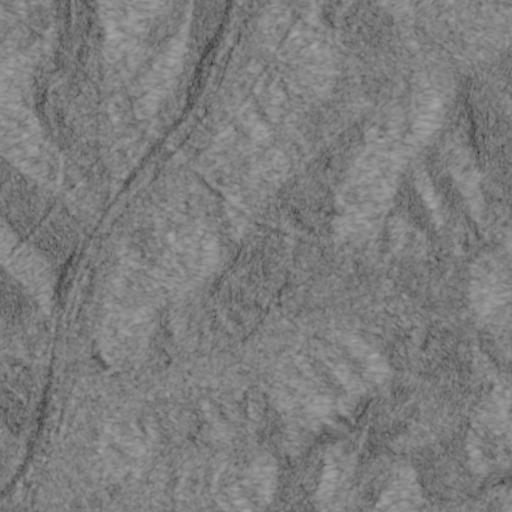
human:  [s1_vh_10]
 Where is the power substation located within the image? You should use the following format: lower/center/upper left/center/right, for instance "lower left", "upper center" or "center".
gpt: The power substation is located in the upper center of the image.
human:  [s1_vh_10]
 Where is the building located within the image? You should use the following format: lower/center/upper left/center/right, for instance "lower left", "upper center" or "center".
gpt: The building is located in the center right of the image.
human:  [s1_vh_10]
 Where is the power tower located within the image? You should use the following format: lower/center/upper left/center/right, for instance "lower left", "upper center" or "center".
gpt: There is no power tower in the image.

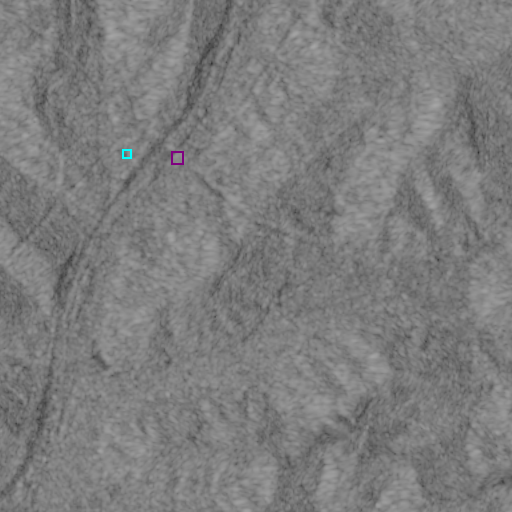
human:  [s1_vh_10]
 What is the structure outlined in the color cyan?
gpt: The structure outlined in cyan is a park.
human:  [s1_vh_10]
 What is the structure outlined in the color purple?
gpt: The structure outlined in purple is a power substation.
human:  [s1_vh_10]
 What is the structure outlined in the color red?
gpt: There is no red outline.